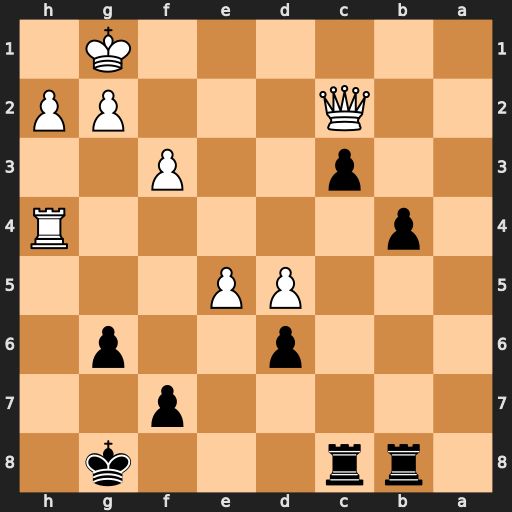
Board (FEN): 1rr3k1/5p2/3p2p1/3PP3/1p5R/2p2P2/2Q3PP/6K1
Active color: b
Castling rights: -
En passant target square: -
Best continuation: b3 Qc1 b2 Qh6 b1=Q+ Kf2 Rb2+ Kg3 Qe1+ Kh3 Qxh4+